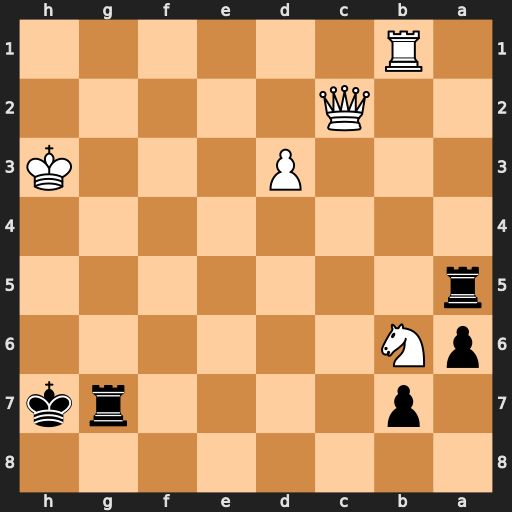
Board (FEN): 8/1p4rk/pN6/r7/8/3P3K/2Q5/1R6
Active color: b
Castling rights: -
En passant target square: -
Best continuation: Rh5#